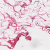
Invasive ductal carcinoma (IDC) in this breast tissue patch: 0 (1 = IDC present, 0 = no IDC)